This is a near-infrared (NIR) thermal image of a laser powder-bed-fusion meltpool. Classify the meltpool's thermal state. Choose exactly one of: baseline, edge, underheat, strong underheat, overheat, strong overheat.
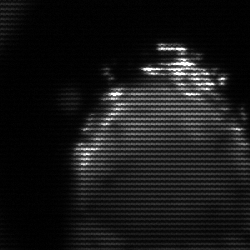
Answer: edge